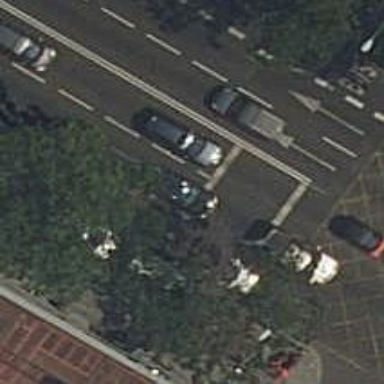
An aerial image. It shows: Taxi stand.